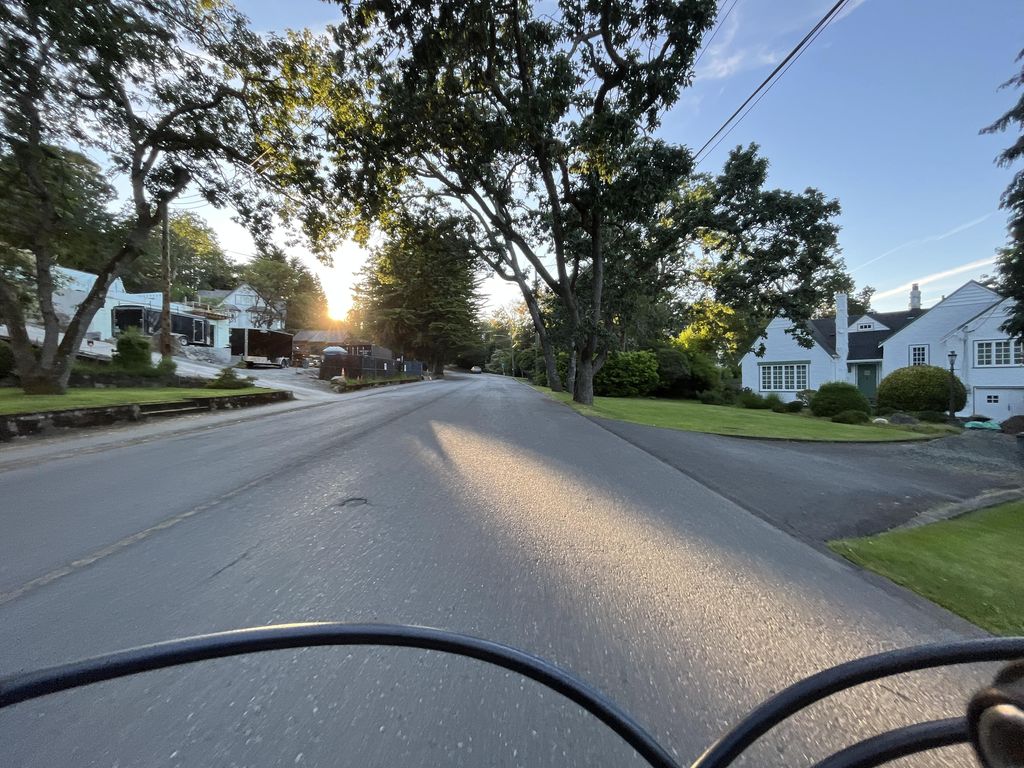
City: victoria